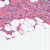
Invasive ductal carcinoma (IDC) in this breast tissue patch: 1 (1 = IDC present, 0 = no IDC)